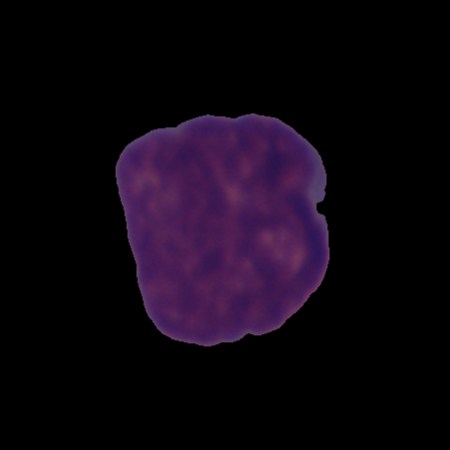
Label: cancer